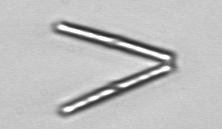
Label: Thalassionema